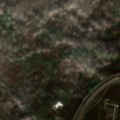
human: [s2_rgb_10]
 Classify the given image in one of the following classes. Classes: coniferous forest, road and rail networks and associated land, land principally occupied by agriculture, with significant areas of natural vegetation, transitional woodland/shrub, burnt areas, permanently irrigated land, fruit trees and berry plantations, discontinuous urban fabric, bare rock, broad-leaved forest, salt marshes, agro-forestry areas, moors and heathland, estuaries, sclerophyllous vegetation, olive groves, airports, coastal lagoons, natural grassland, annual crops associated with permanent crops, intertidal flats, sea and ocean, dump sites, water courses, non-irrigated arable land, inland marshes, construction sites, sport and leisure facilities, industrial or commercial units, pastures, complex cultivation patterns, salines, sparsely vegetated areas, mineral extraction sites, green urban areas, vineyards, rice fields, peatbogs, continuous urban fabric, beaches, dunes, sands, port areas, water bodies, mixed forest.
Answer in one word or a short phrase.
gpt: road and rail networks and associated land, non-irrigated arable land